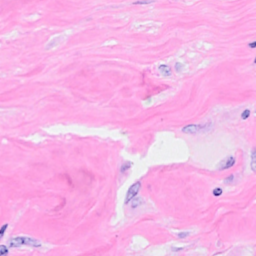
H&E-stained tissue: Breast